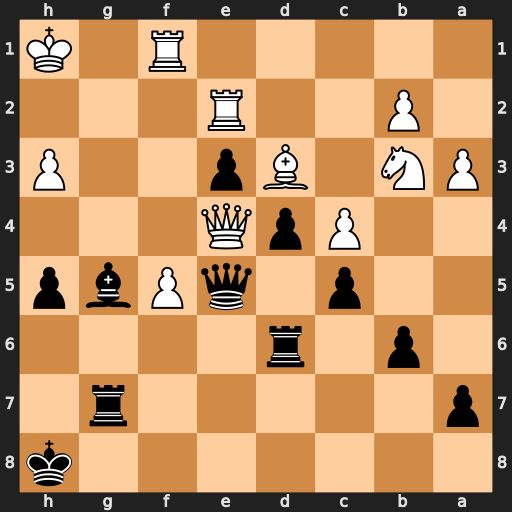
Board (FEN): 7k/p5r1/1p1r4/2p1qPbp/2PpQ3/PN1Bp2P/1P2R3/5R1K
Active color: b
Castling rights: -
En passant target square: -
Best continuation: Qxe4+ Bxe4 d3 Bxd3 Rxd3